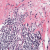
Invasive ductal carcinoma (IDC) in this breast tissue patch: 0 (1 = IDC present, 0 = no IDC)